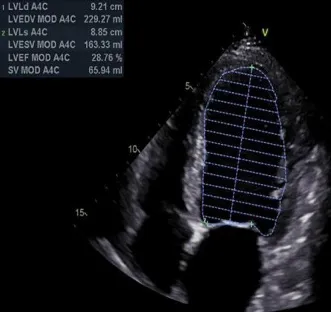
Transthoracic echocardiography was routinely examined from left parasternal long-axis view.
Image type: radiology (ultrasound)